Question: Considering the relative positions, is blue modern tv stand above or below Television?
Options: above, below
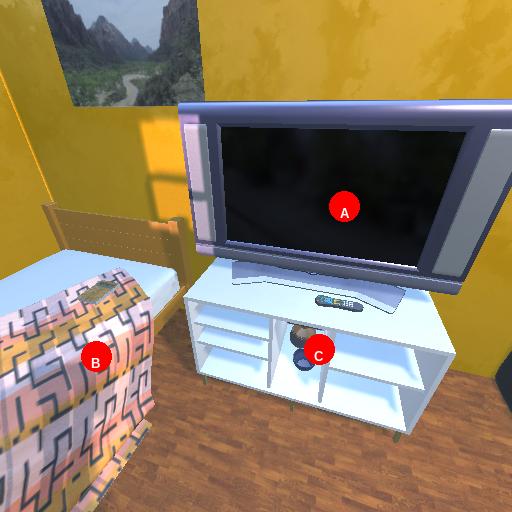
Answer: above